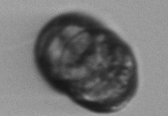
Label: Margalefidinium